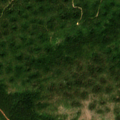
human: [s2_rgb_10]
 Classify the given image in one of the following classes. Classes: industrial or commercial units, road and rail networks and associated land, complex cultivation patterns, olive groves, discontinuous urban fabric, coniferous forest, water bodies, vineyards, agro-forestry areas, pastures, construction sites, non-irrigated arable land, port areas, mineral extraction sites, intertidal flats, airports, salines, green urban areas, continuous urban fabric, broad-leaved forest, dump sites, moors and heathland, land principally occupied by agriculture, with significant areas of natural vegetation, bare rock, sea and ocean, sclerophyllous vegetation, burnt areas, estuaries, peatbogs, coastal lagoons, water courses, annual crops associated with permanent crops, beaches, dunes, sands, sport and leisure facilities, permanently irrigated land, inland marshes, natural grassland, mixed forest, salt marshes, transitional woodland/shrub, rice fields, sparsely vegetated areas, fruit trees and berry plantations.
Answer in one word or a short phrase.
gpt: broad-leaved forest, mixed forest, transitional woodland/shrub